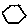
Label: hexagon